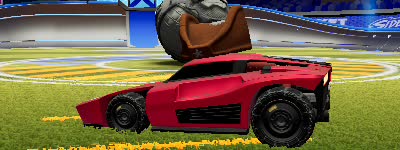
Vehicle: breakout